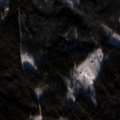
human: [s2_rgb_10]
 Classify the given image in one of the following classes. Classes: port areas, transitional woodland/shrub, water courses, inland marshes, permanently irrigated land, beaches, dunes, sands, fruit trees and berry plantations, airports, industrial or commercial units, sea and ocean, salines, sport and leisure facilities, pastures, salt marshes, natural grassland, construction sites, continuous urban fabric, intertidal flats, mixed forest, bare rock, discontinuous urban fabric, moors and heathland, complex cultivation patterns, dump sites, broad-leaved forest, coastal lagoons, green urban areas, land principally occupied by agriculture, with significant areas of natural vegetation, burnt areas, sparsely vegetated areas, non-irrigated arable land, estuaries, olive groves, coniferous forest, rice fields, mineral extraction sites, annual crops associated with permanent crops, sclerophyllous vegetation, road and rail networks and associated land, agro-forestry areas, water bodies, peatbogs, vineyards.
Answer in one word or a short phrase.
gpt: coniferous forest, mixed forest, transitional woodland/shrub